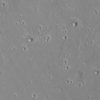
Label: not_dusty